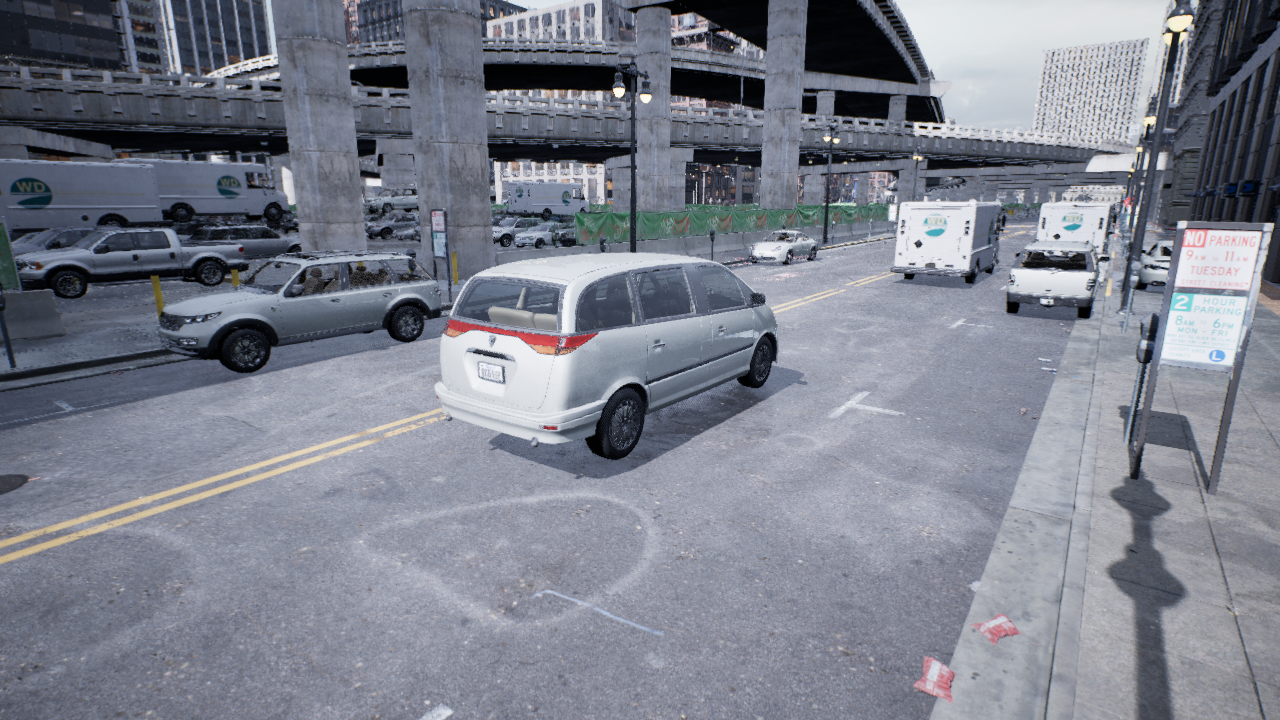
Venue: downtown
Lighting: overcast
Vehicle rig: minivan